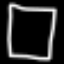
Label: square